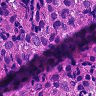
Metastatic tissue present: yes